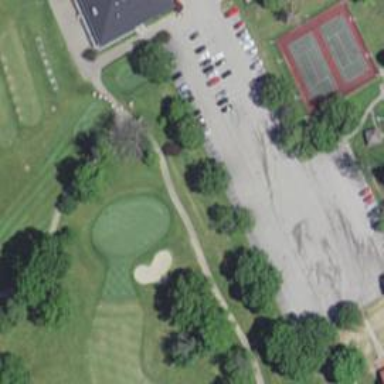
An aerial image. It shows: Service road designated as golf cart path.